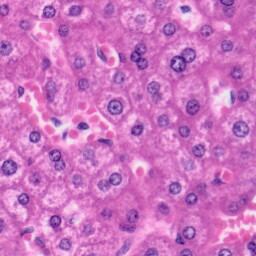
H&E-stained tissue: Liver